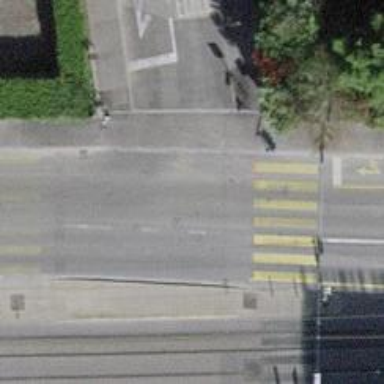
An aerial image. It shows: Road with traffic signals.